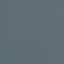
Land use / land cover: SeaLake